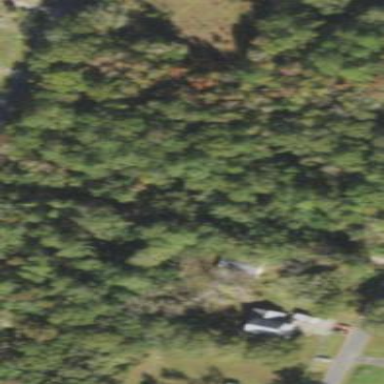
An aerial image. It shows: Mixed woodland area with various types of leaves.